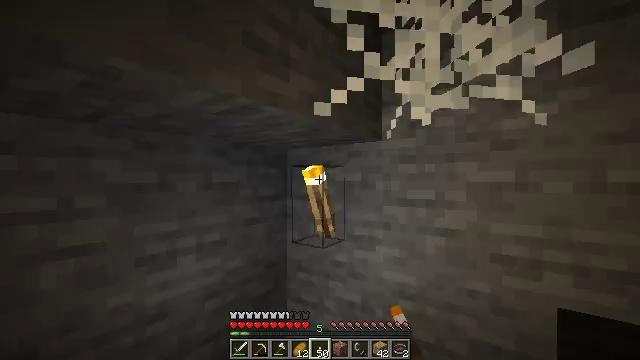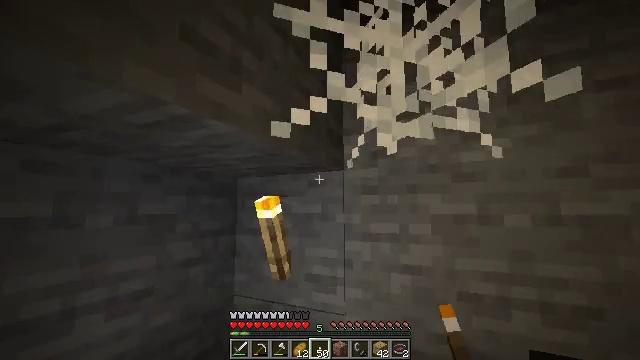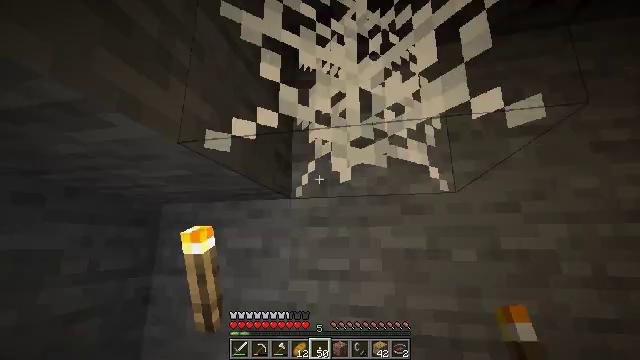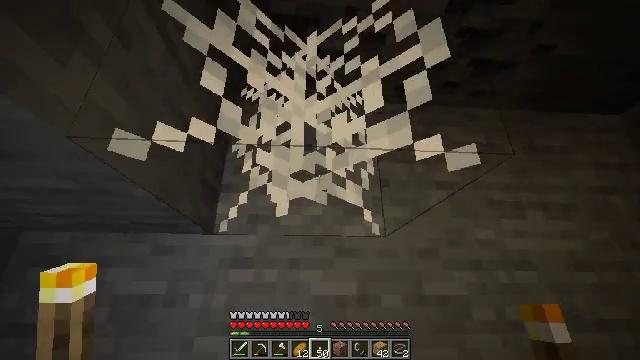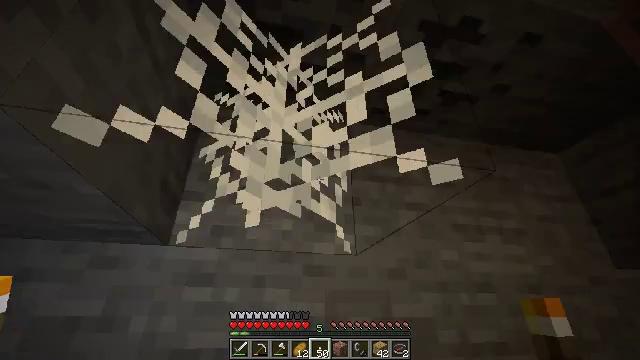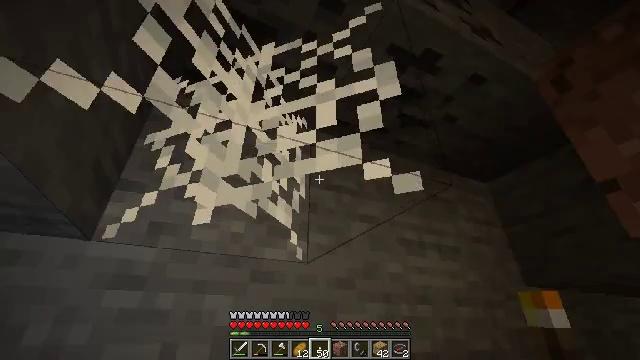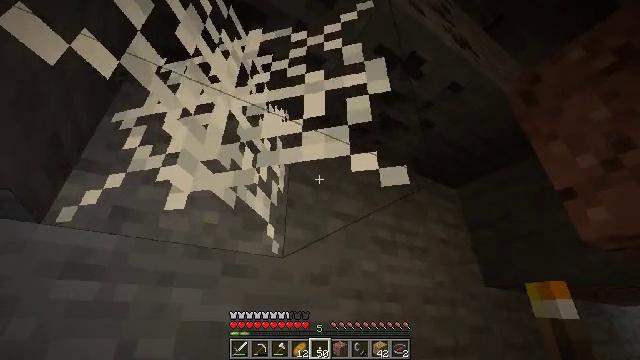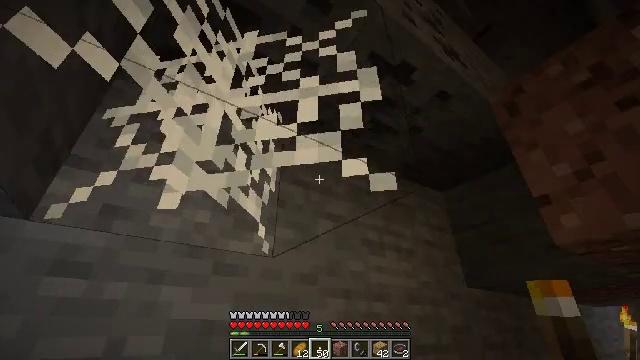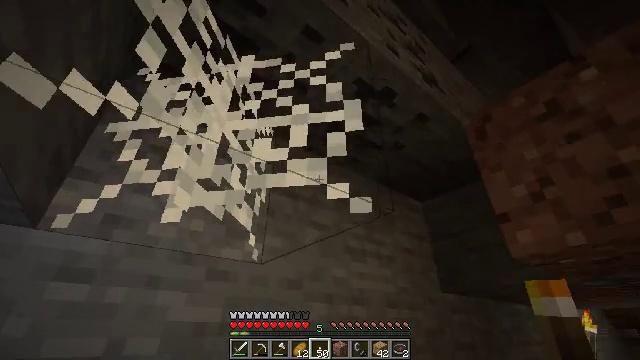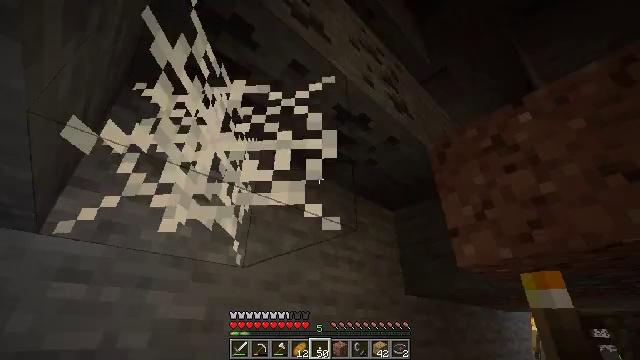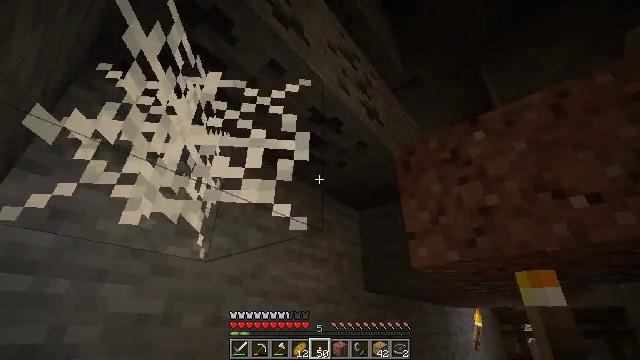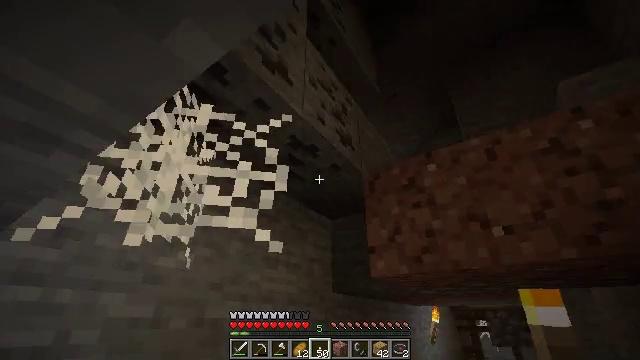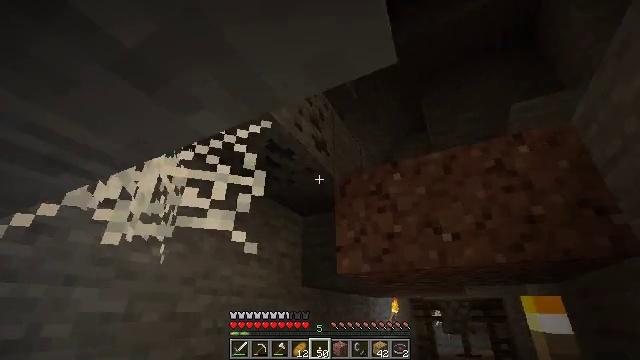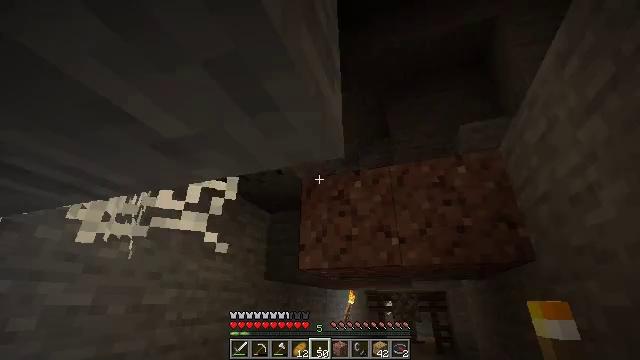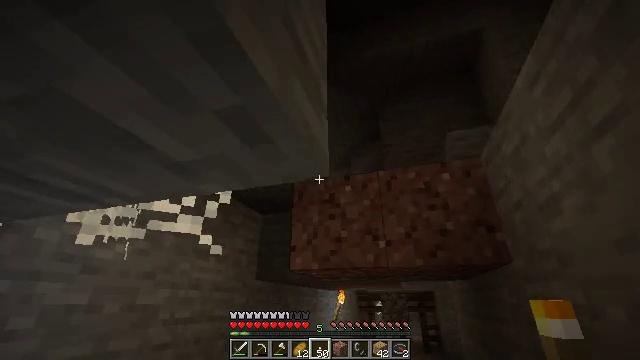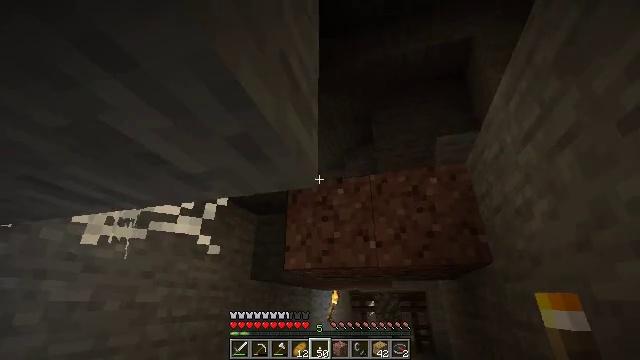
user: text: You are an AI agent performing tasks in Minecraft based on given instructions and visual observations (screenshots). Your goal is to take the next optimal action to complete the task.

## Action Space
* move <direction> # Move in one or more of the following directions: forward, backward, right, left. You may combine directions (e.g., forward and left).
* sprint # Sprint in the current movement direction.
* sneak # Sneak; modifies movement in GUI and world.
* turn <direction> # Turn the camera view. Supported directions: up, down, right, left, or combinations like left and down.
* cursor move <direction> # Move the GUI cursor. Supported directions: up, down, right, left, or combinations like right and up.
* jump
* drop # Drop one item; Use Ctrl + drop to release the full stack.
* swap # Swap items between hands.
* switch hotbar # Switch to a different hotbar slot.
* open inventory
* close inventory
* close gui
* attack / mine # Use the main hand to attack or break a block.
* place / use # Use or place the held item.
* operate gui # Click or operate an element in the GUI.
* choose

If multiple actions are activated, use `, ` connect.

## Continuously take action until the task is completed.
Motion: motion action
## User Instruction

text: Mine cobblestone to craft tools and furnaces.
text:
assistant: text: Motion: move forward, turn right and up
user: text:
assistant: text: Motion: move forward, turn right and up
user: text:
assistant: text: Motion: turn right and up
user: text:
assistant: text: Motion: turn right and up
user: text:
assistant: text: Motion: turn right and up
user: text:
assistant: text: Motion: turn right
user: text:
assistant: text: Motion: move back, turn right
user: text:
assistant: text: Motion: move back, turn right
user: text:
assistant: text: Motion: move back, turn right
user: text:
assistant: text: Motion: move back, turn right
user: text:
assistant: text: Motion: move back, turn right
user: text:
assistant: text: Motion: move back, turn right and down
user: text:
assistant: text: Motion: move back, turn right and down
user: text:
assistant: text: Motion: turn right
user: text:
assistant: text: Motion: turn right
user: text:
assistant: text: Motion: turn right
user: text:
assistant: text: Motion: turn right
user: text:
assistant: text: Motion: turn right and down
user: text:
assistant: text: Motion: no_op
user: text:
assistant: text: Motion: no_op
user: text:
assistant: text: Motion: no_op
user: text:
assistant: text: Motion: no_op
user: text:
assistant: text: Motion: no_op
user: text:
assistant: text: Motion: move forward
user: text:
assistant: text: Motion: move forward and move right
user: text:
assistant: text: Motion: move forward and move right
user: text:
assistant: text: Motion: move forward and move right
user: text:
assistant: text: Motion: move forward and move right
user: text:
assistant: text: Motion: move forward and move right, turn down
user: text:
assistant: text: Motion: move forward, turn down